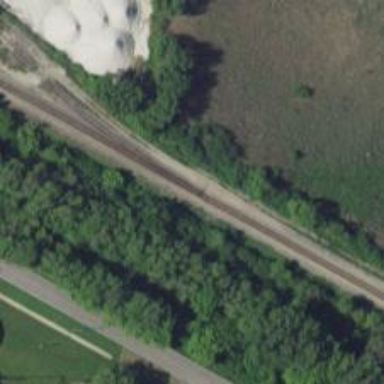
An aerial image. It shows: Railway track.